Question: I've data in a csv file with the following format :
'''
start;duration
1;4
7;3
15;2
'''
that's means we have 3 tasks, the first start at 1 and takes 4 seconds (so it end at 5), the second start a 7 and takes 3 second (soo ended at 10) and the last starts at 15 and take 2 seconds
How to reprensent these information in a graph which look like this

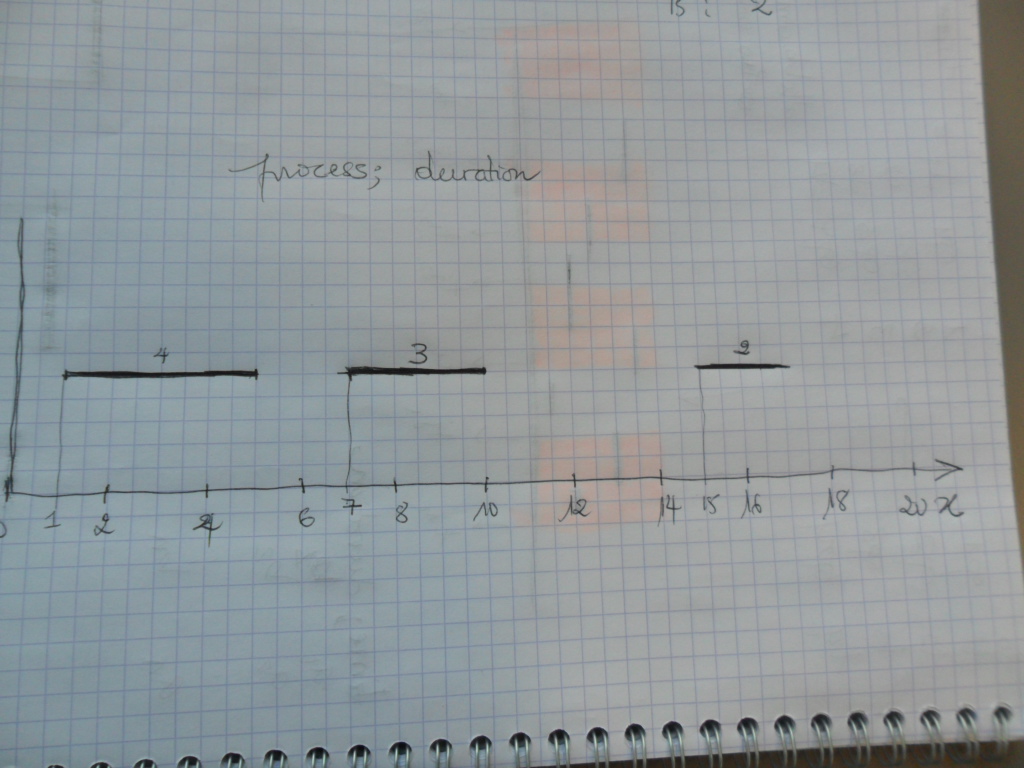
Answer: '''
dat <- read.csv2(text="start;duration
1;4
7;3
15;2
")
plot(NA, xlim=c(0,20), ylim=c(0,9), ylab="",xlab="X", xaxt="n", yaxt="n")
with(dat, segments(x0=start, x1=start+duration, y0=2,y1=2))
with(dat, text( start+duration/2, 2.5, labels=duration))
axis(1, at=seq(0,20,by=2), labels=seq(0,20,by=2))
'''
You could obviously put in more descriptive labels for ylab and xlab in the plot call but this is what you get with that minimal example: